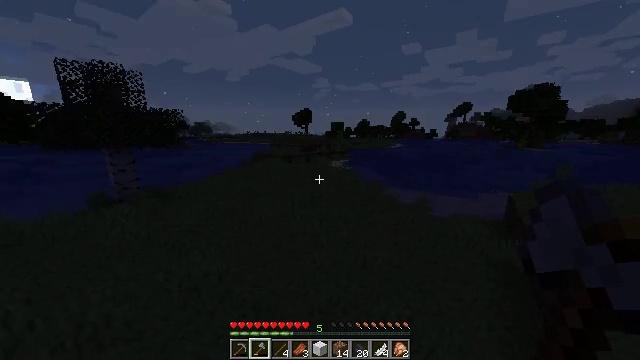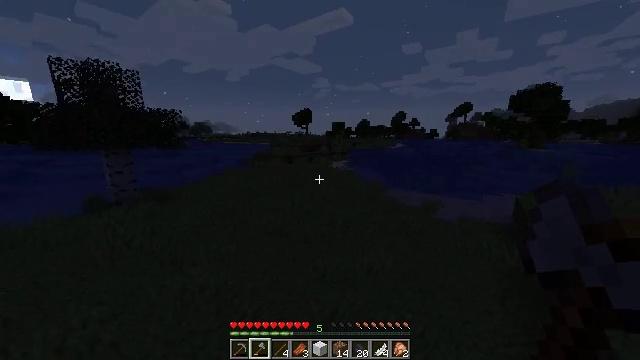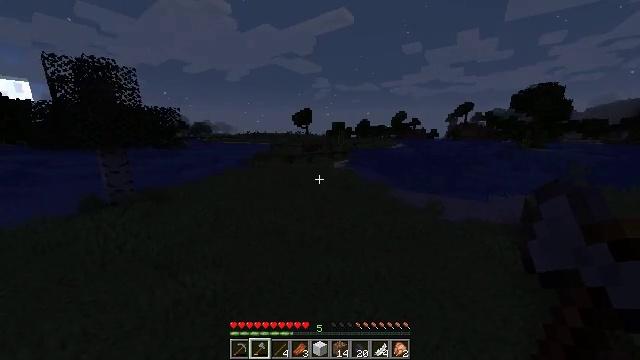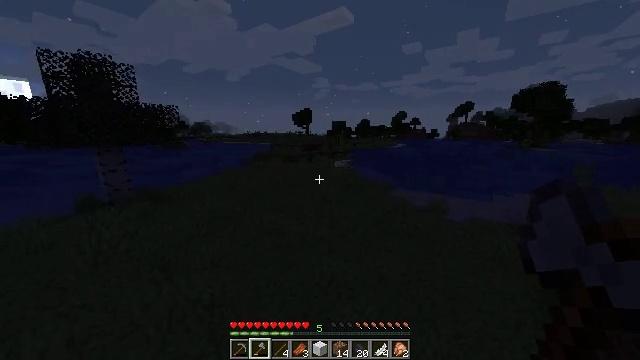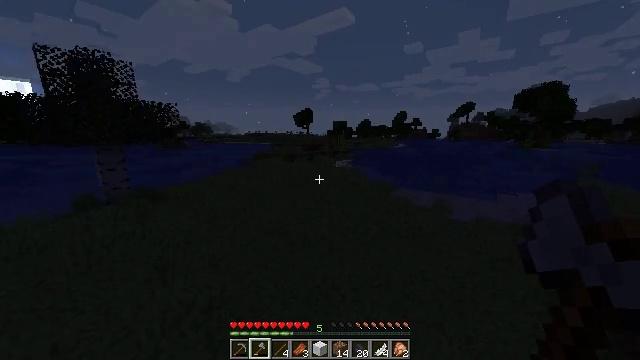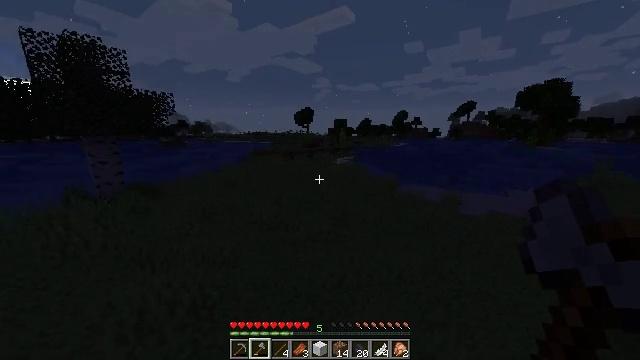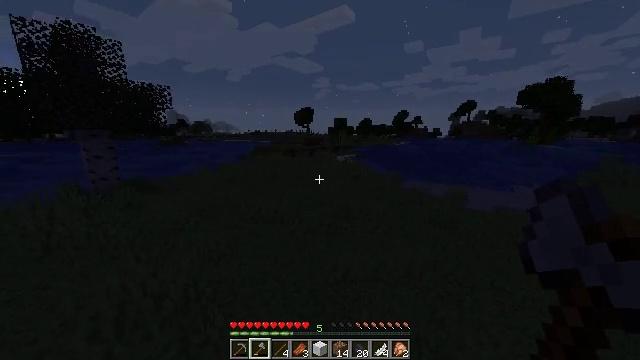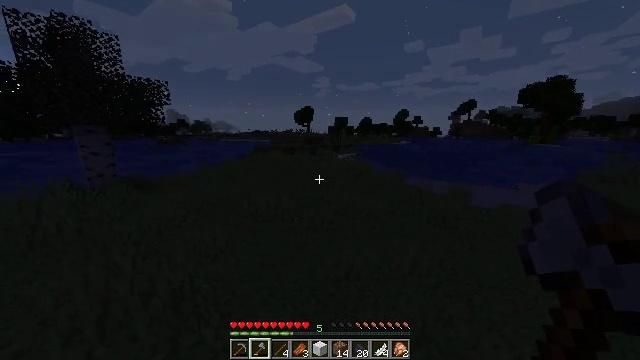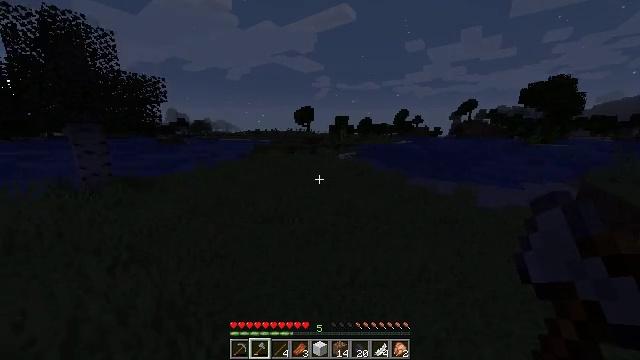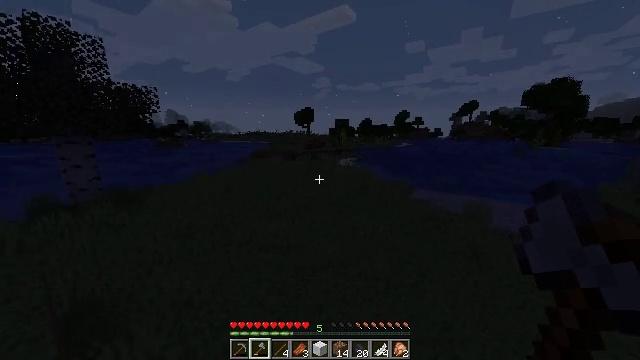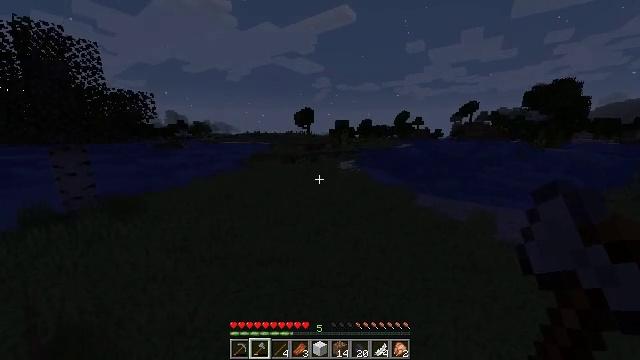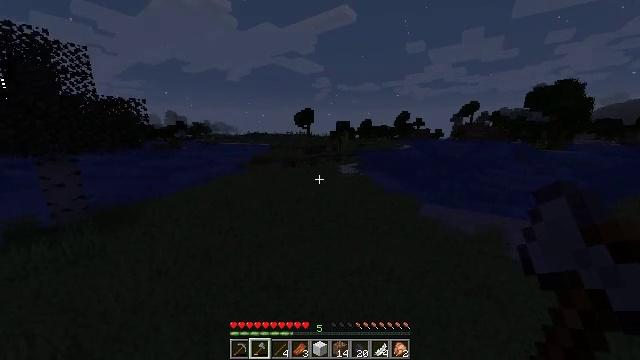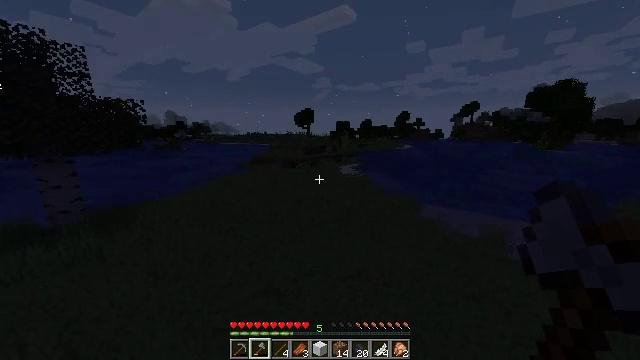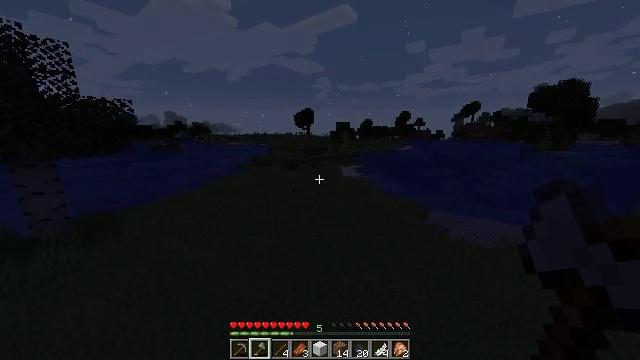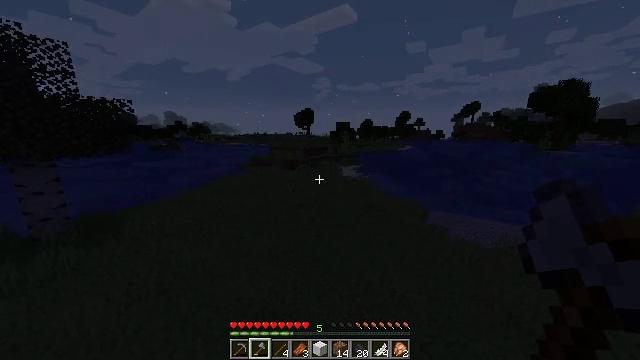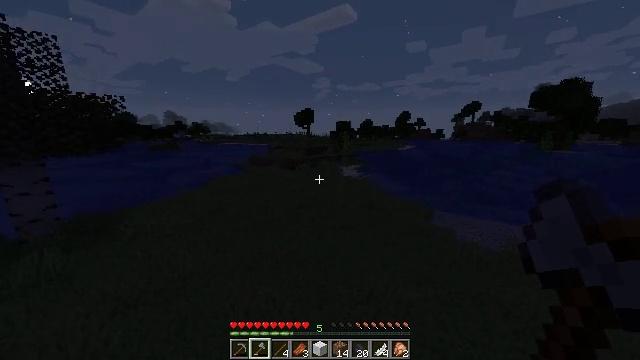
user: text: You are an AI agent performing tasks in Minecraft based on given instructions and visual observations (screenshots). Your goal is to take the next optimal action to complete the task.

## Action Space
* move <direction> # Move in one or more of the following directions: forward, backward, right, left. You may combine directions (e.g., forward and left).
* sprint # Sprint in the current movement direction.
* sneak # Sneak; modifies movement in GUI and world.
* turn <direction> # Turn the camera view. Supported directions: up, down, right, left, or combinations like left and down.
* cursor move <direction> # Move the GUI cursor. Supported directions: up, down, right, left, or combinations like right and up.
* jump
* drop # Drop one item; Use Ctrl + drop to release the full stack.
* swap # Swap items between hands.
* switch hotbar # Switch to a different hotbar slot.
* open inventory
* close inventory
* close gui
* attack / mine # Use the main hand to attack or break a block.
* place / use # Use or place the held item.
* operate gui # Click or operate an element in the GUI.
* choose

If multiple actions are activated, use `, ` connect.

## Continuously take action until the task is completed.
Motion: motion action
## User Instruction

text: Interact with the crafting table to make a torch.
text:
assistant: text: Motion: move forward and move left, sprint, jump
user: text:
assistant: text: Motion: move forward and move left, sprint, jump
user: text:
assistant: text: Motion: move forward, sprint, jump
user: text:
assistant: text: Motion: move forward, sprint, jump
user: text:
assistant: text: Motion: move forward, sprint, jump
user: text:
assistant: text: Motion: move forward, sprint, jump
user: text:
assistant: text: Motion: move forward, sprint, jump
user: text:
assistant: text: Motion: move forward, sprint, jump
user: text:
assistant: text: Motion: move forward, sprint, jump
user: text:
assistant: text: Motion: move forward, sprint, jump
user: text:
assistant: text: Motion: move forward, sprint, jump
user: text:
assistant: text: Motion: move forward, sprint, jump
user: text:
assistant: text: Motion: move forward, sprint, jump
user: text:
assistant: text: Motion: move forward, sprint, jump
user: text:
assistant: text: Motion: move forward, sprint, jump
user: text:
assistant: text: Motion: move forward, sprint, jump
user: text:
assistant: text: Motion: move forward, sprint, jump
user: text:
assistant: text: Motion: move forward, sprint, jump
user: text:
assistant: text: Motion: move forward, sprint, jump
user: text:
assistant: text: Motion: move forward, sprint, jump
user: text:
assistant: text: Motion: move forward, sprint, jump
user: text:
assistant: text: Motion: move forward, sprint, jump
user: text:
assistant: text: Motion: move forward, sprint, jump
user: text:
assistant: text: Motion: move forward, sprint
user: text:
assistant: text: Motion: move forward, sprint
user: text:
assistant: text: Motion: move forward, sprint, jump
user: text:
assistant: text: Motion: move forward, sprint, jump
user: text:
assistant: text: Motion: move forward, sprint, jump
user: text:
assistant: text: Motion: move forward, sprint, jump
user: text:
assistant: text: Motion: move forward, sprint, jump